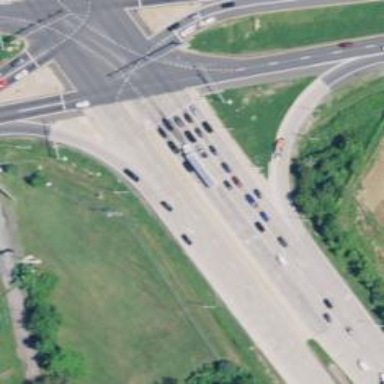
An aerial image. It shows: Trunk highway with expressway features.